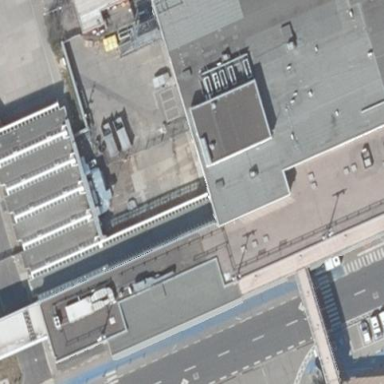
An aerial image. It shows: Airport terminal building.